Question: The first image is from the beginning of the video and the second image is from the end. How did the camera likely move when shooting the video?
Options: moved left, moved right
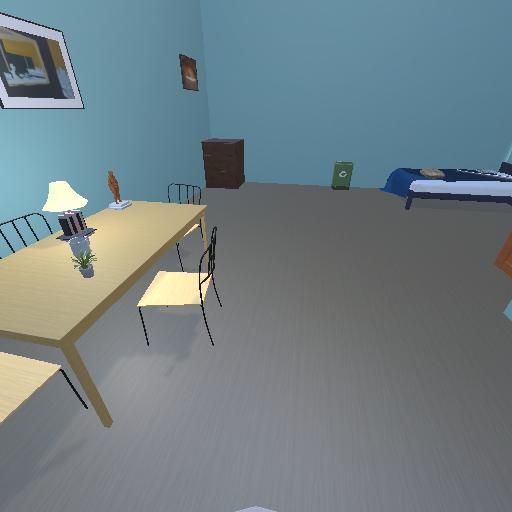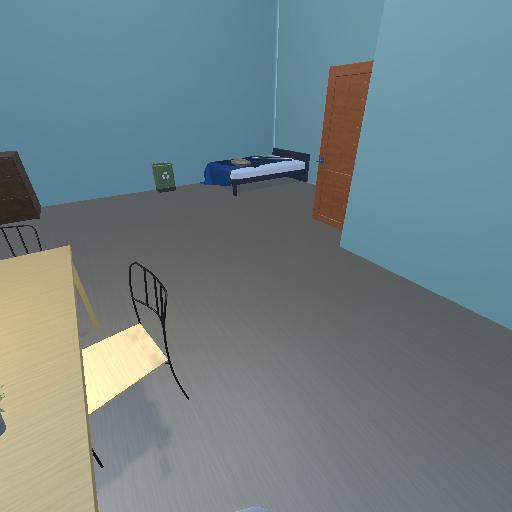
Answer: moved left